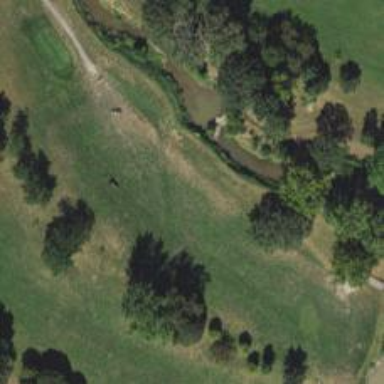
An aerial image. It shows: Golf fairway in the image.